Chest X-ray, AP view. Patient: 29 years old, sex M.
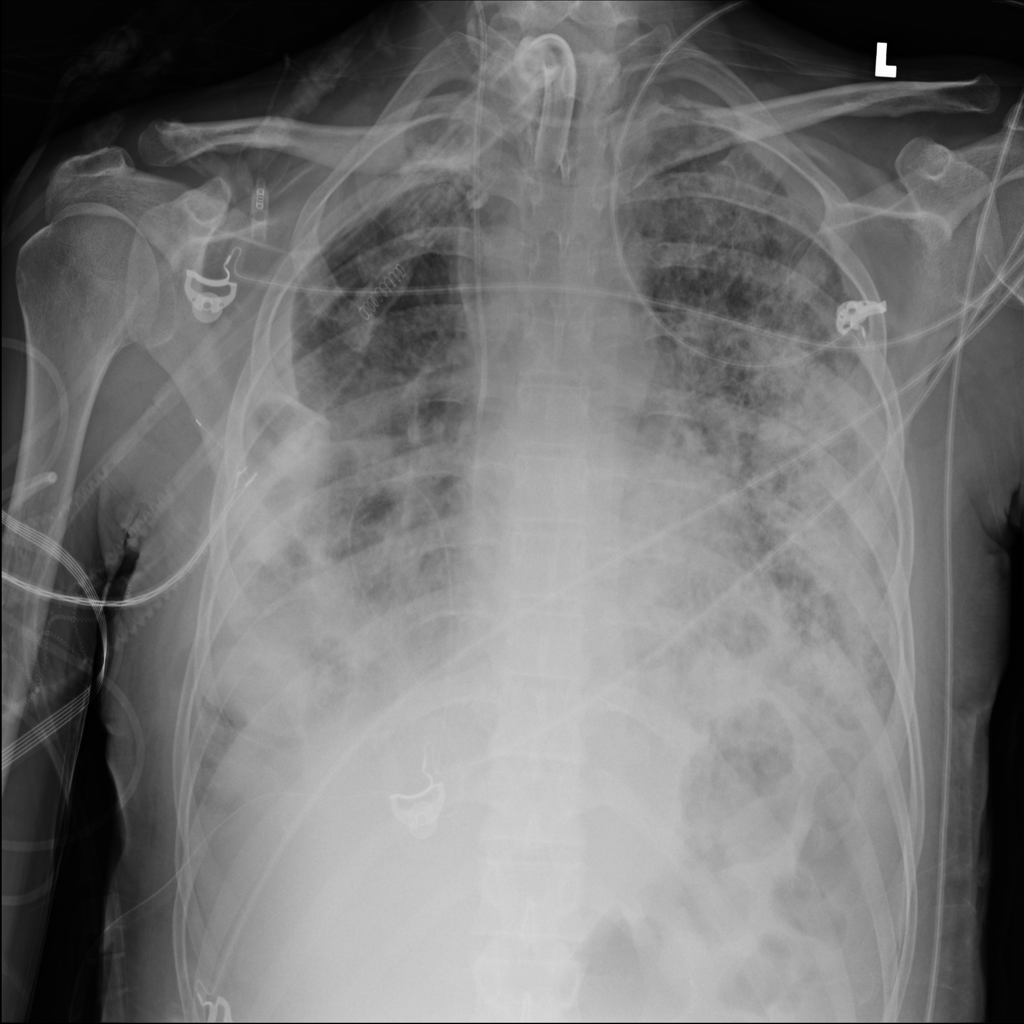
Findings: Infiltration